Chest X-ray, PA view. Patient: 39 years old, sex F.
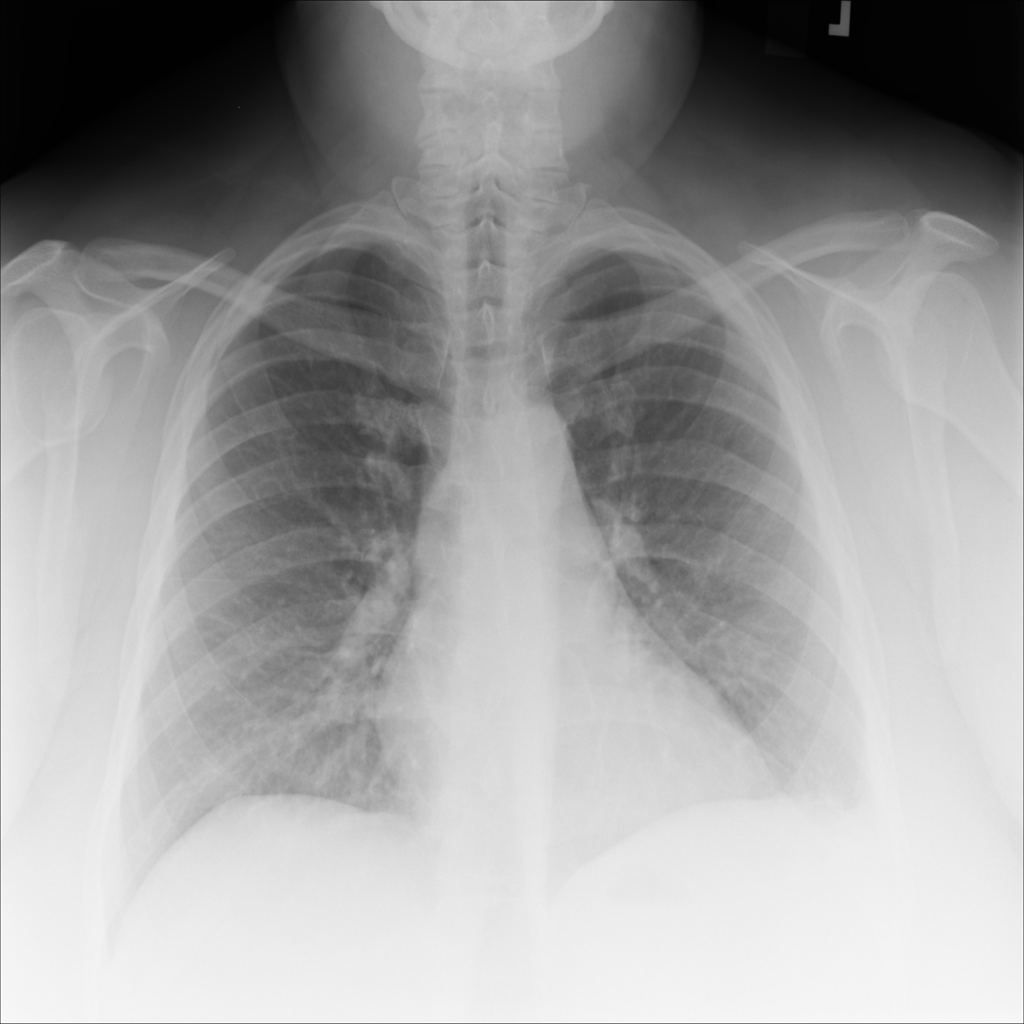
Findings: No Finding